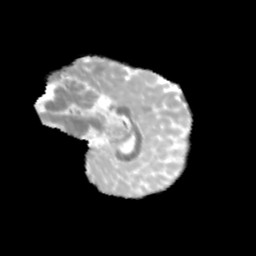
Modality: MD
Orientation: sagittal
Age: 11
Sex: male
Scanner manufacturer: siemens
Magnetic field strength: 3 T
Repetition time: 3.8 s
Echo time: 0.07 s